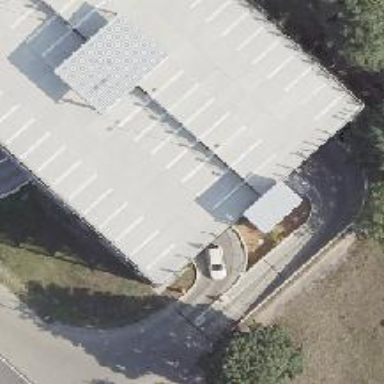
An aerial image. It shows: Parking entrance.